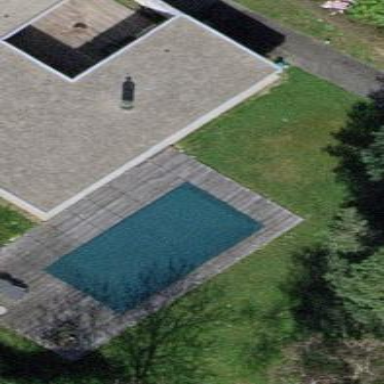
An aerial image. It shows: Swimming pool located in leisure land.